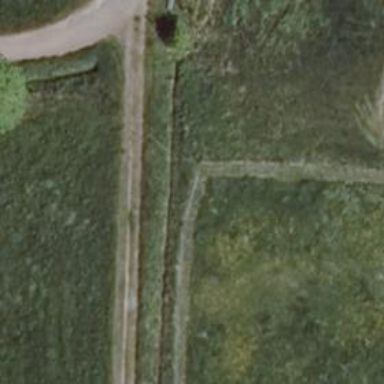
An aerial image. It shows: Grass track with grade4 surface.